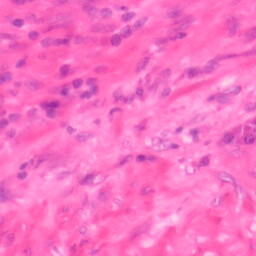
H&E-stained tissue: Colon